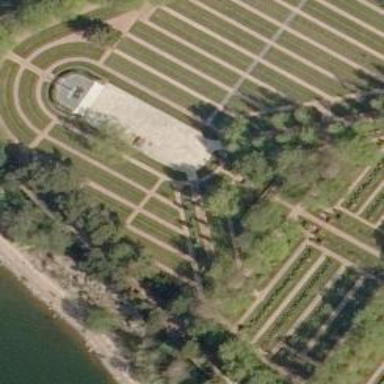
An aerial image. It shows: Historic memorial.